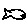
Label: fish